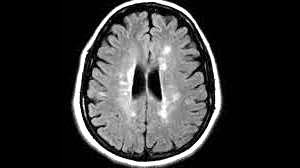
Label: notumor